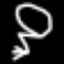
Label: frog